Question: How can I put each line of the host in the message body? I work with a 'JTextArea'.
'''
String host = InetAddress.getLocalHost().getHostName().toString();
texto_recepcion.setText(host + texto_recepcion.getText() + dpRecepcion.getAddress() + " " + mensaje_recibido + "
");
'''
How it is now:

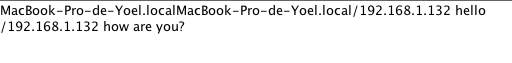
Answer: I resolve my question with append function.
'''
String host = InetAddress.getLocalHost().getHostName().toString();
texto_recepcion.append(host); // ***Use the function append for solve the problem***
texto_recepcion.setText(texto_recepcion.getText() + dpRecepcion.getAddress() + " " + mensaje_recibido + "
");
'''
Thanks a lot